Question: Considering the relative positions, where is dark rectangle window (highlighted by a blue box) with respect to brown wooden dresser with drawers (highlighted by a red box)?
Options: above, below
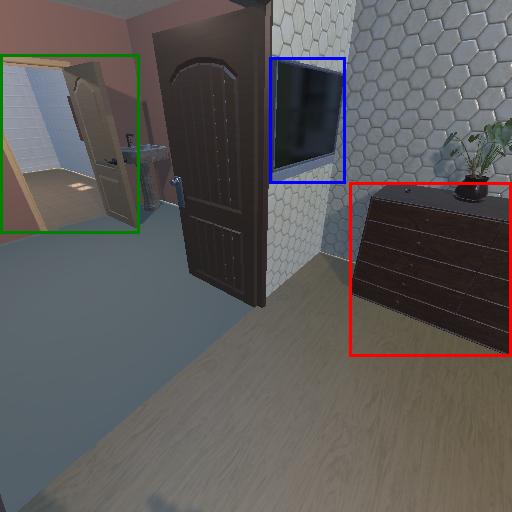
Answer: above